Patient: sex F, age 64
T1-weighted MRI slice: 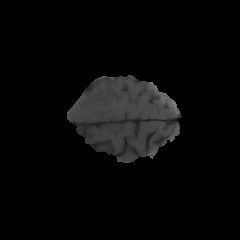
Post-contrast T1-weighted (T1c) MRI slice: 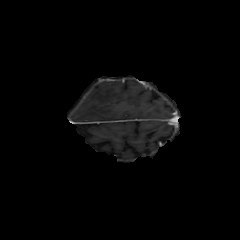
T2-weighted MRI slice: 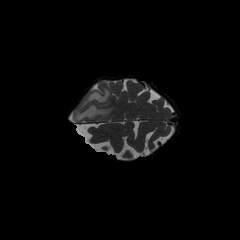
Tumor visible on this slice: yes
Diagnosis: Glioblastoma, IDH-wildtype
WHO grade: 4